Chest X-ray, AP view. Patient: 11 years old, sex M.
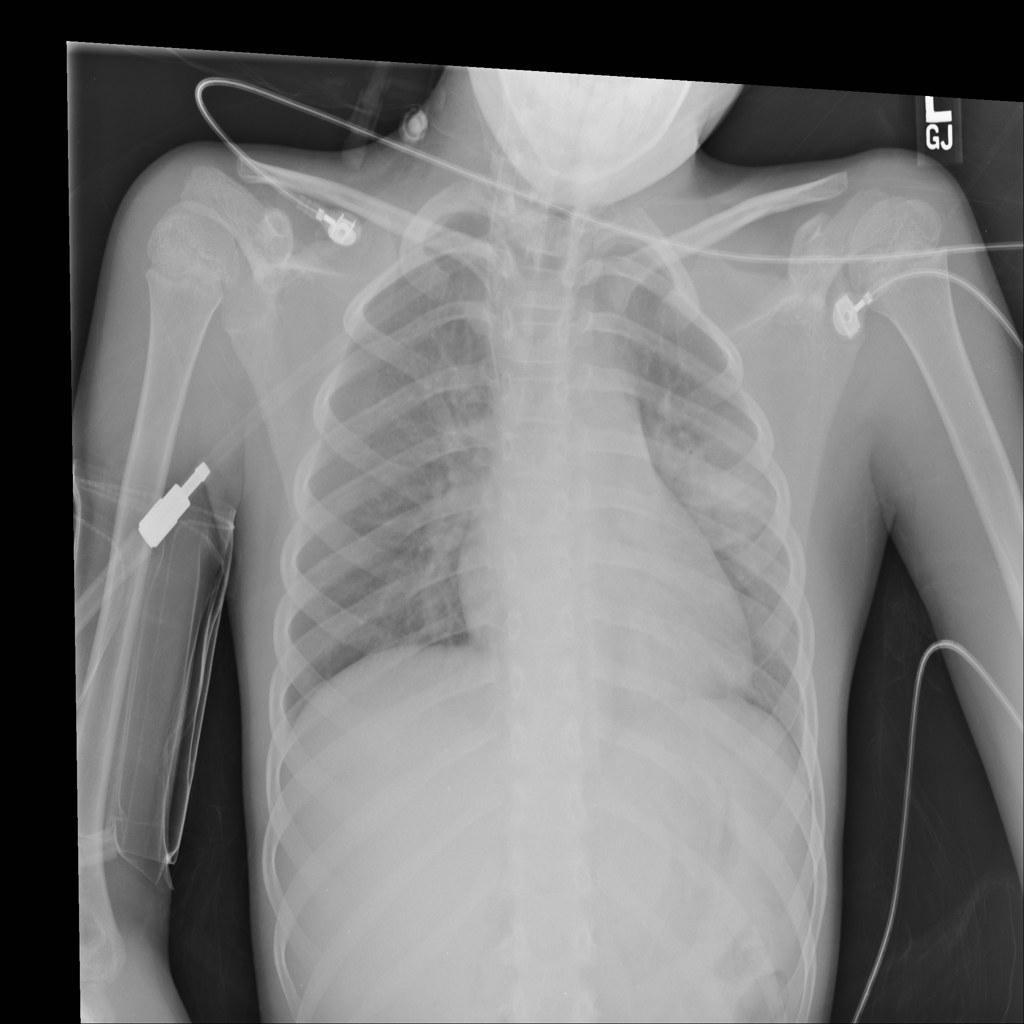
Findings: No Finding